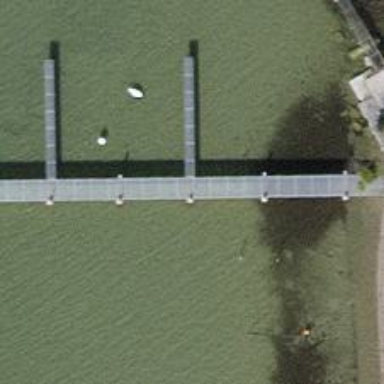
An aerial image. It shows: Man-made pier.